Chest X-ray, AP view. Patient: 44 years old, sex M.
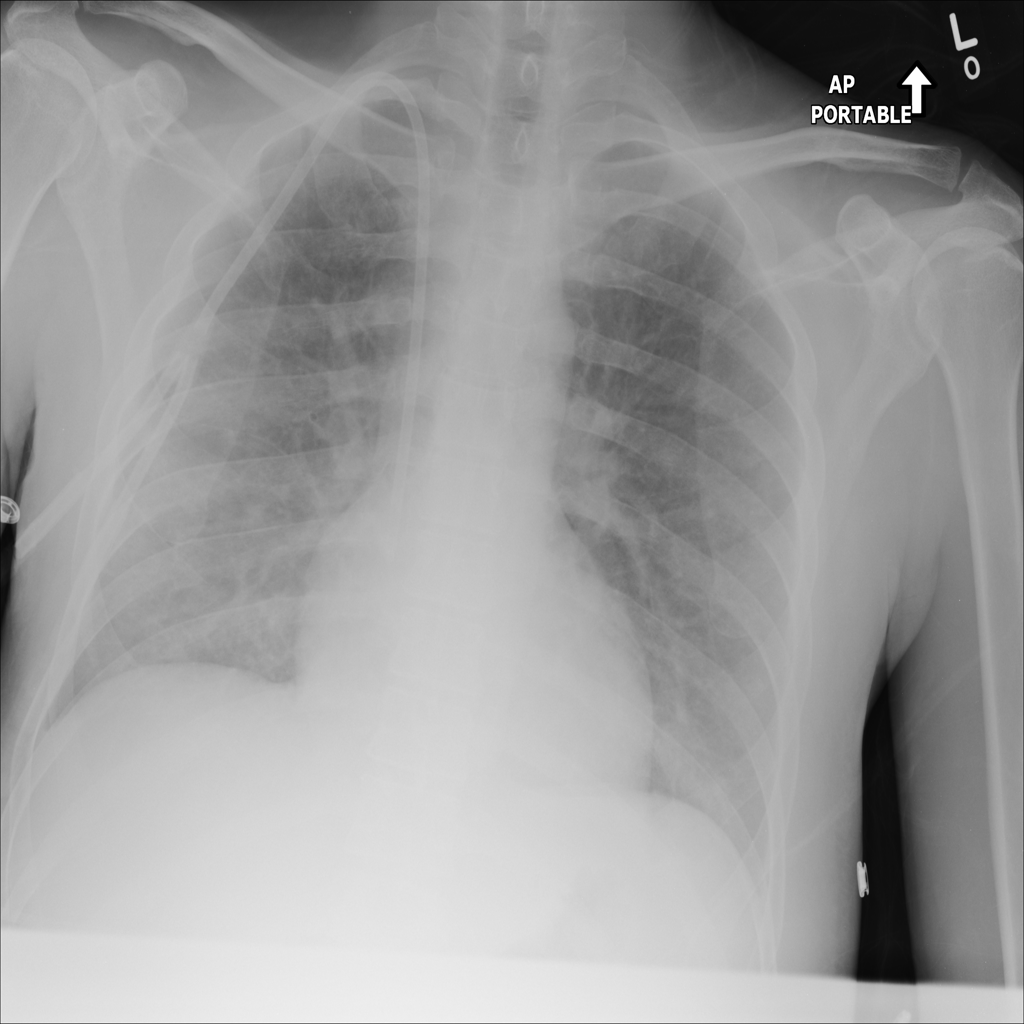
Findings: Edema